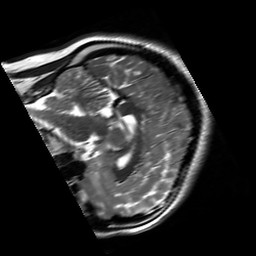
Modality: T2w
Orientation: sagittal
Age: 27
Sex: female
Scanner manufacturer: siemens
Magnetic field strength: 3 T
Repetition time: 8.53 s
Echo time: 0.091 s